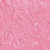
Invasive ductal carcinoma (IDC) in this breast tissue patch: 0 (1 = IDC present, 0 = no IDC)